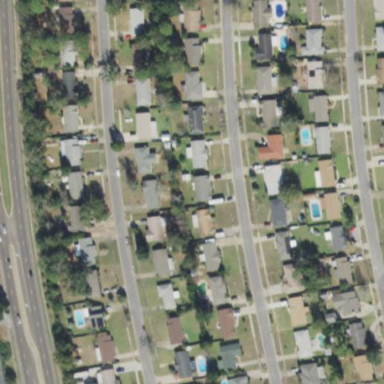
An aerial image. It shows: Residential area consisting of single-family homes.